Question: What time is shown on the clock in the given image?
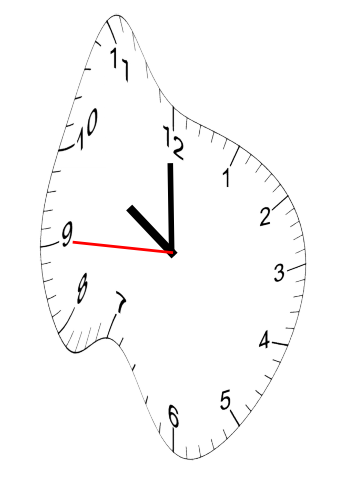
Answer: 09:59:45